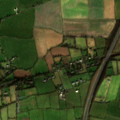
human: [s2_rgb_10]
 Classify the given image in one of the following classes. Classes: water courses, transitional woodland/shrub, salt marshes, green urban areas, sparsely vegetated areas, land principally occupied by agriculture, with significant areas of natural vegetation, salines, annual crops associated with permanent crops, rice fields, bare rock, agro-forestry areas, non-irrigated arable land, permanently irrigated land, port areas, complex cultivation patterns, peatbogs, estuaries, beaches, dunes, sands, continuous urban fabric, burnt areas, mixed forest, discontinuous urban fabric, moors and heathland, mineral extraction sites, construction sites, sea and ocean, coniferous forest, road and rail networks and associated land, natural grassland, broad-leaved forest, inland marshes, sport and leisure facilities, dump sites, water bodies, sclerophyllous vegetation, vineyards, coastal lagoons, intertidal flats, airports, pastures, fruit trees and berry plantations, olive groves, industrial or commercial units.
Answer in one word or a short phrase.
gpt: road and rail networks and associated land, non-irrigated arable land, pastures